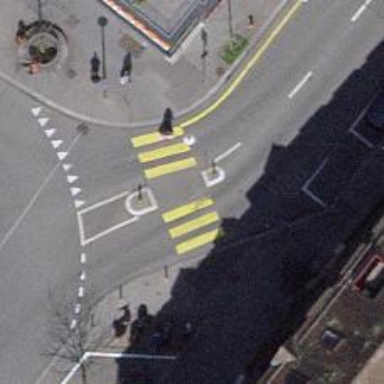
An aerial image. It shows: Marked crossing with pedestrian island.